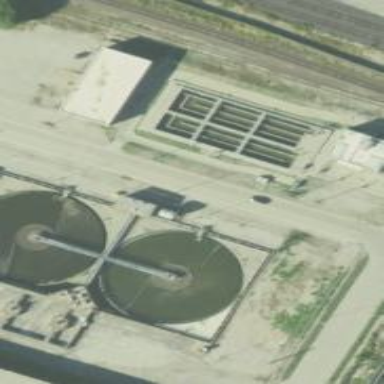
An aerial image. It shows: View of wastewater plant.